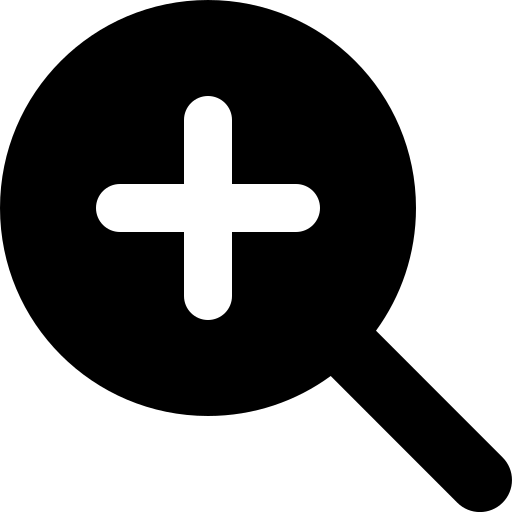
Tags: icon, FontAwesome, fa-icon, solid, magnifying, glass, plus